Field crop: maize
Growth stage: 2
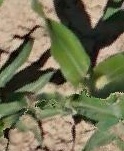
Species: maize